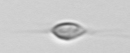
Label: Chrysochromulina